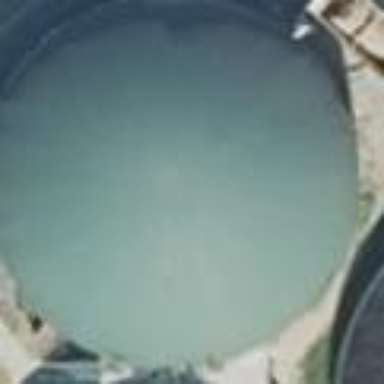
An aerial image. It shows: Building with covered reservoir that serves as power generator. The roof of the reservoir is round in shape.